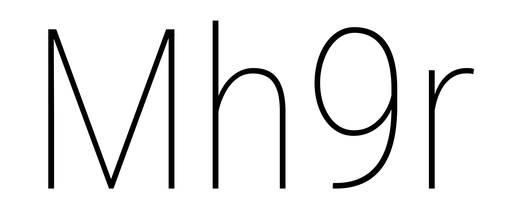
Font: Roboto_Condensed_Thin